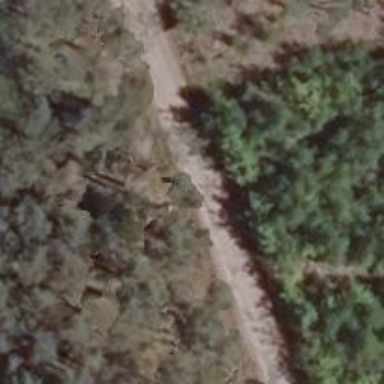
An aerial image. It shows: Track road with grade4 tracktype.